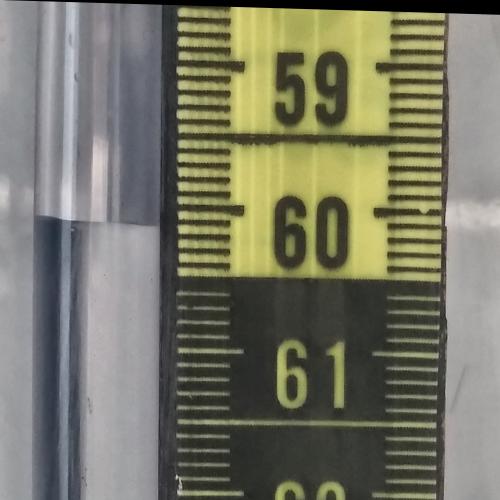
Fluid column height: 60.1 cm